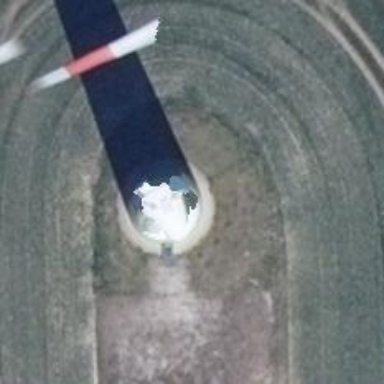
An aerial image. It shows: Wind generator in the form of horizontal axis wind turbine.